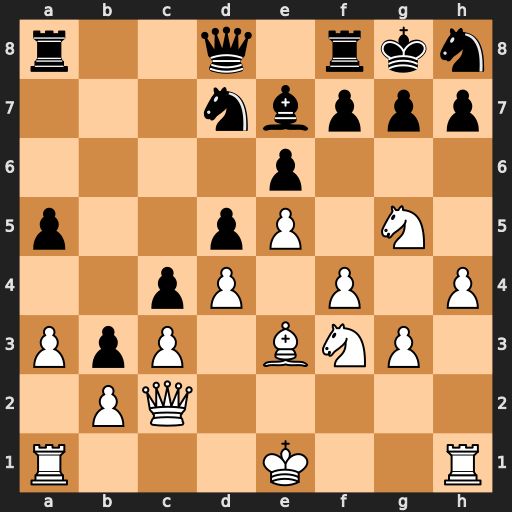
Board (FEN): r2q1rkn/3nbppp/4p3/p2pP1N1/2pP1P1P/PpP1BNP1/1PQ5/R3K2R
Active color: w
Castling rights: KQ
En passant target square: -
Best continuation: Qxh7#